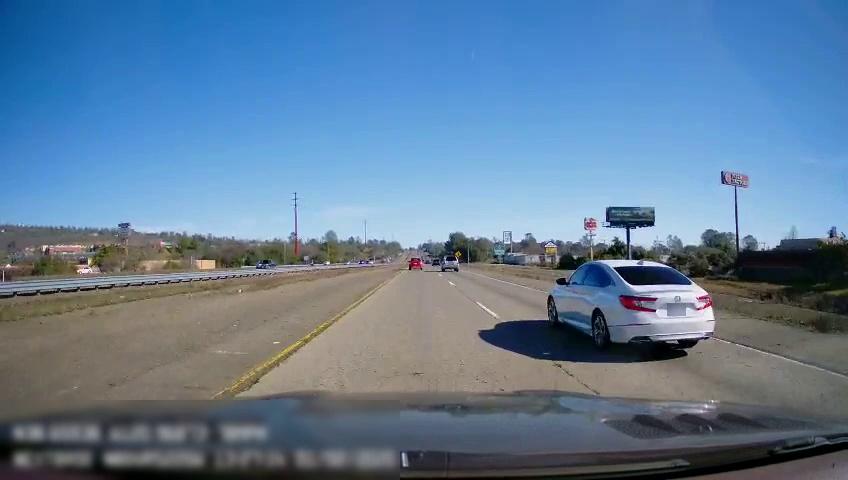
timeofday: Day
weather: Sunny
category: Drivable Space
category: Vehicles | SUV
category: Vehicles | SUV
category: Vehicles | SUV
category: Vehicles | SUV
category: Lanes | Current Lane
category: Lanes | Current Lane
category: Lanes | Alternate Lane